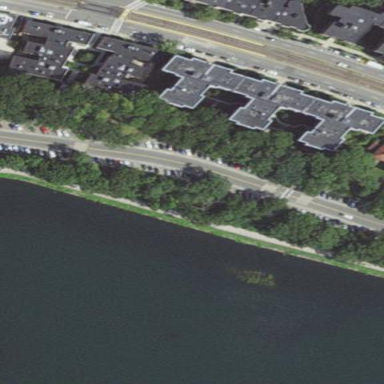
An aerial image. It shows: Street side parking area.